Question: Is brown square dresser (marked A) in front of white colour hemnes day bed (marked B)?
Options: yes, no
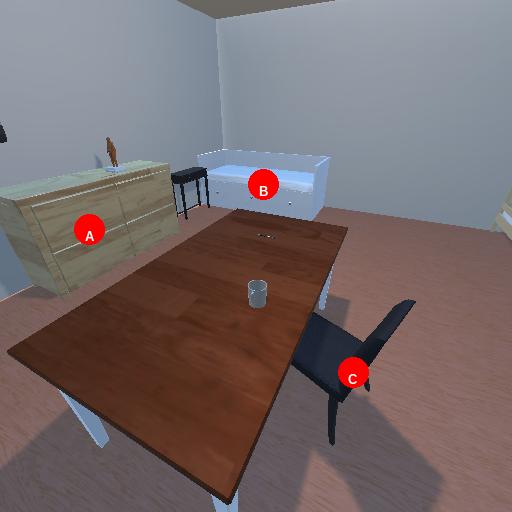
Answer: yes